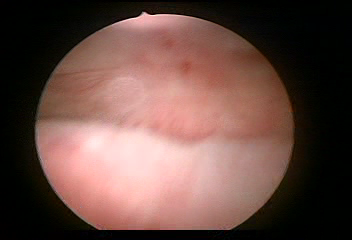
Modality: WLC
Class: Normal mucosa
Bladder cancer association: No